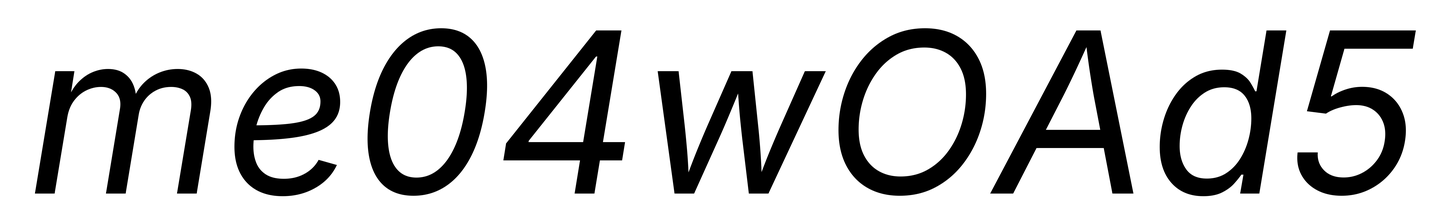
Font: Inter-Italic_Italic